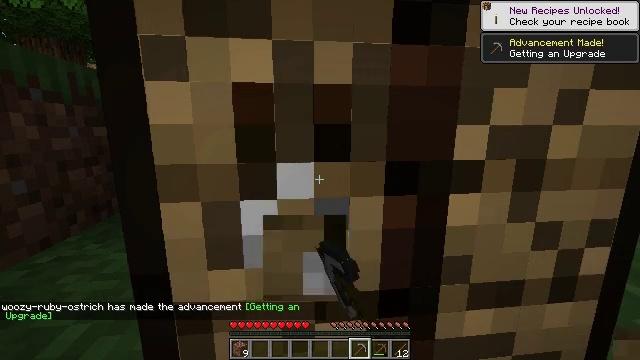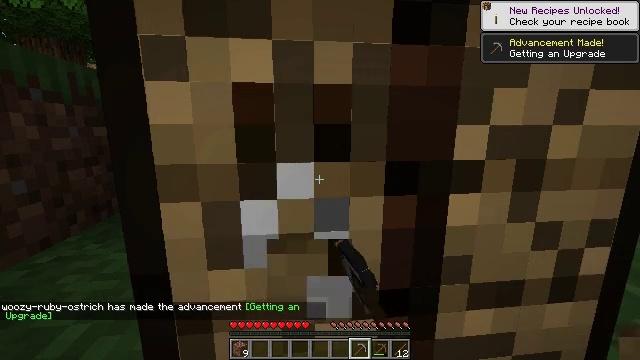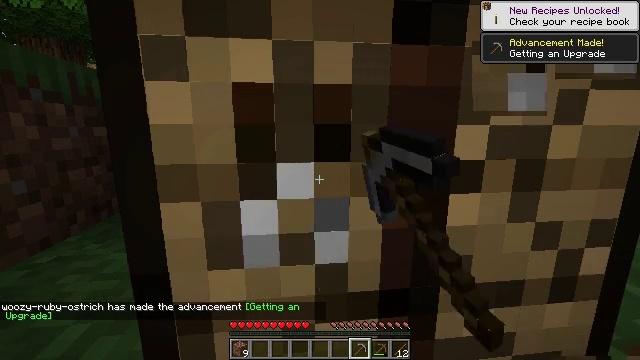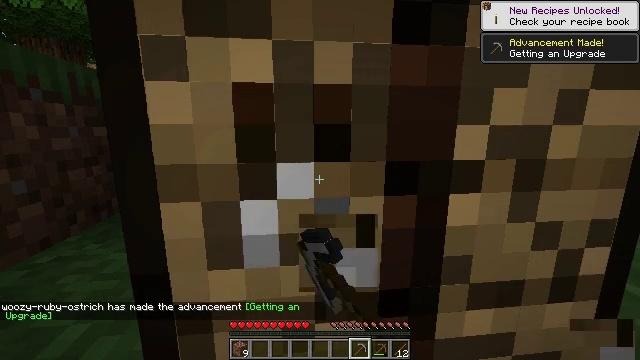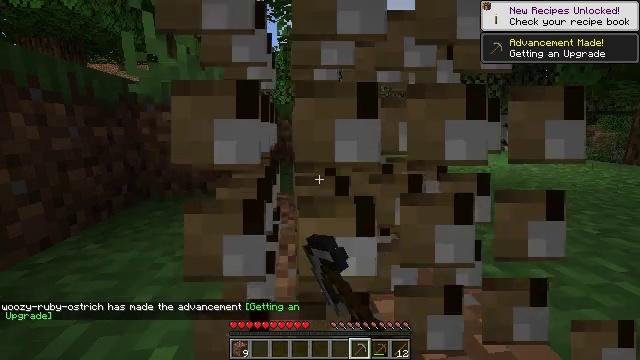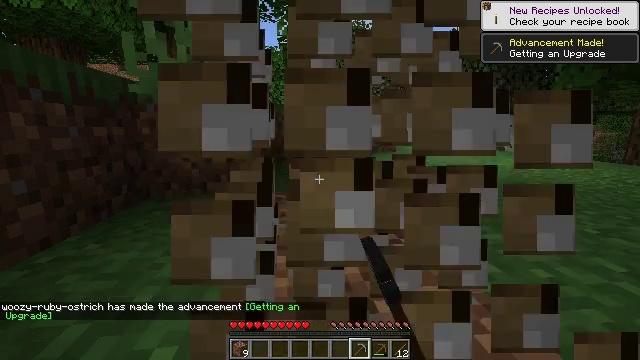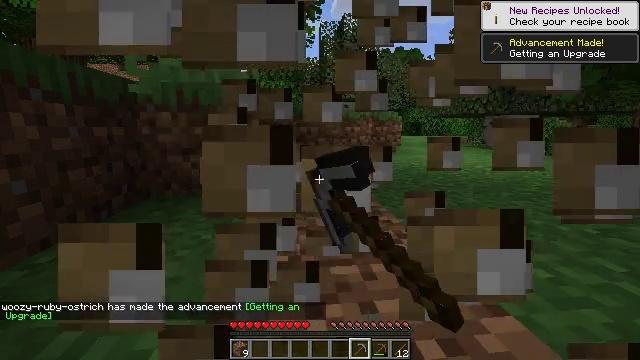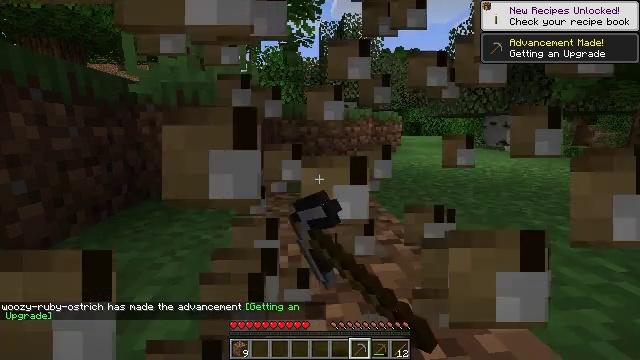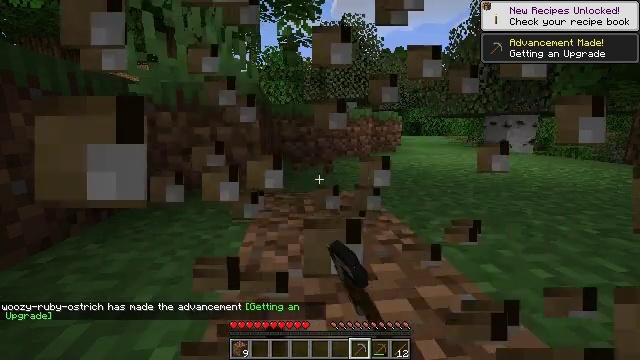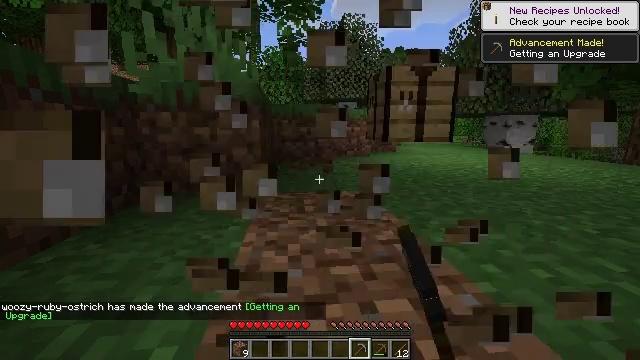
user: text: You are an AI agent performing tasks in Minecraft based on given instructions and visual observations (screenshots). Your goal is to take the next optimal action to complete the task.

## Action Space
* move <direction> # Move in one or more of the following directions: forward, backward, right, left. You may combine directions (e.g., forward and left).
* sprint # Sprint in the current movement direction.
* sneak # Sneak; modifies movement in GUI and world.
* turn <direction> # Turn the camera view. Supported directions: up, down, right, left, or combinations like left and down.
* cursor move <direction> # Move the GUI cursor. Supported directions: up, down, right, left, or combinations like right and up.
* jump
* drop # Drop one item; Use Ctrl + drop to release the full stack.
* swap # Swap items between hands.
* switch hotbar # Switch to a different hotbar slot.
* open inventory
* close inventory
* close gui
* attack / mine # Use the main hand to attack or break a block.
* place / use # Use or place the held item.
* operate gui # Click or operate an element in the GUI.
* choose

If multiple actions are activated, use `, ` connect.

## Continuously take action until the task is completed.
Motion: motion action
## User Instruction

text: Left click on the crafting table
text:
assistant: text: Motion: attack / mine
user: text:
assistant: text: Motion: attack / mine
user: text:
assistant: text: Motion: attack / mine
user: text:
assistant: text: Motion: attack / mine
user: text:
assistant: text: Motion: attack / mine
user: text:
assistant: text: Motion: attack / mine
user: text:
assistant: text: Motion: attack / mine
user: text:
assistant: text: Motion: attack / mine
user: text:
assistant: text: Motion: attack / mine
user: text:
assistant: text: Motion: attack / mine